Question: I currently have this database structure:

One entry can have multiple items of the type "file", "text" and "url".
Everyone of these items has exactly one corresponding item in either the texts, urls or files table - where data is stored.
I need a query to efficiently select an entry with all its corresponding items and their data.
So my first approach was someting like
'''
SELECT * FROM entries LEFT JOIN entries_items LEFT JOIN texts LEFT JOIN urls LEFT JOIN files
'''
and then loop through it and do the post processing in my application.
But the thing is that its very unlikely that multiple items of different types exist. Its even a rare case that more then one item exists per entry. And in most cases it will be a file. But I need It anways...
So not to scan all 3 tables for eveyr item I thought I could do something like case/switch and scan the corresponding table based on the value of "type" in entries_items.
But I couldn't get it working.
I also thought about making the case/switch logic in the application, but then I would have multiple queries which would probabably be slower as the mysql server will be external.
I can also change the structure if you have a better approach!
I also having all the fields of "texts", "urls" and "files" in side the table entries_items, as its only a 1:1 relation and just have everything that is not needed null.
What would be the pros/cons of that? I think it needs more storage space and i cant do my cosntraints as i have them now. Everything needs also to be null...
Well I am open to all sorts of ideas. The application is not written yet, so I can basically change whatever I like.
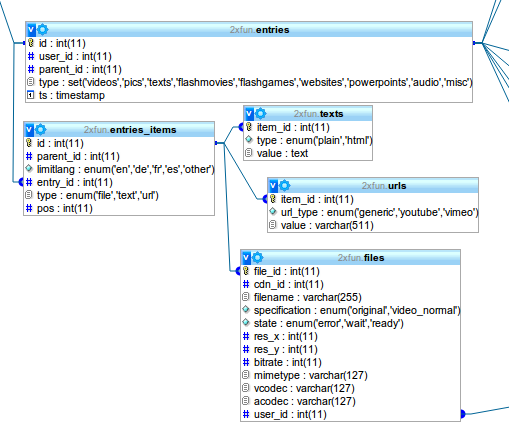
Answer: You have three different entity types (URL, TEXT, FILE) being linked to the primary ENTRIES table via the intermediary table ENTRIES_ITEMS, and you are violating normal form with this "conditional join" approach. Given your structure, it is impossible to declare a foreign key constraint on ENTRIES_ITEMS.id because the id column could reference the URLS, the TEXTS, or the FILES table. To normalize the ENTRIES_ITEMS table you would have to add three separate fields, urlid, textid, and fileid and allow them to be nullable, and then you could join each of the three entities tables to the ENTRIES table via your linking table. The approach you are taking is very commonly found in legacy databases that were not SQL92-compliant, where the values were grabbed from the entities tables programmatically/procedurally rather than declaratively using SQL selects.